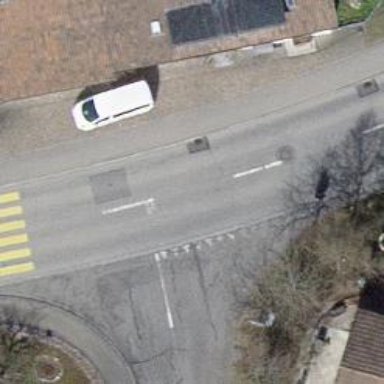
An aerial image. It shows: Tertiary road with asphalt surface and sidewalk on the left.